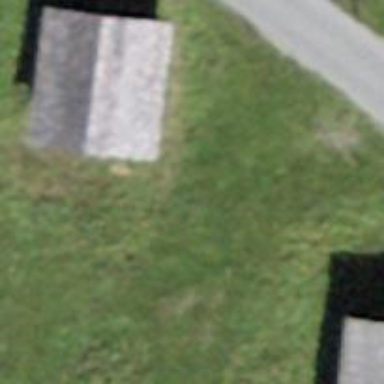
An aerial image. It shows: Building with tile roof.